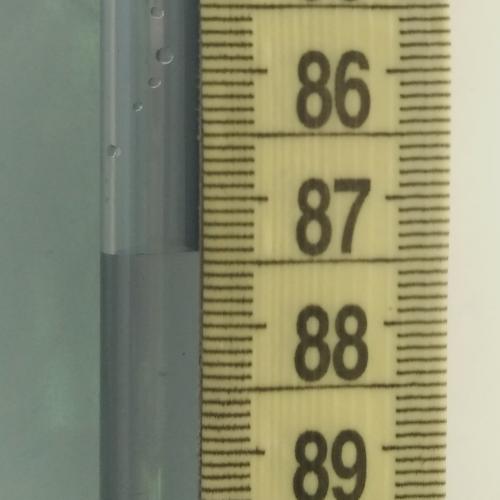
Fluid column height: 87.4 cm